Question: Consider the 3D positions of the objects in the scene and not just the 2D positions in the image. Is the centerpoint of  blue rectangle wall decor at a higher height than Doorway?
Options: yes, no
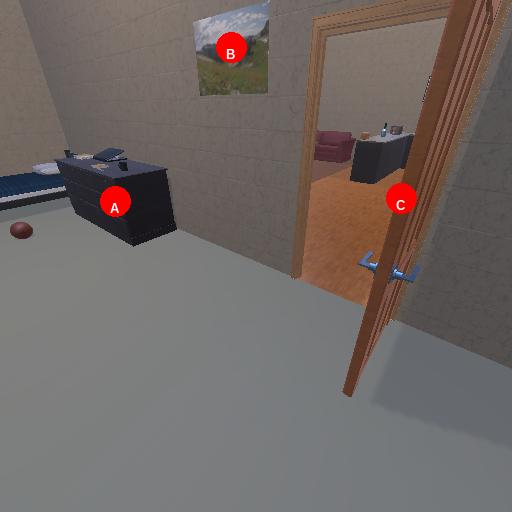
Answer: yes